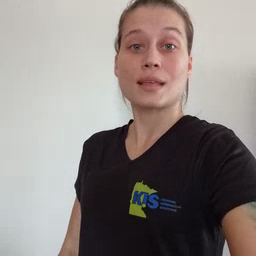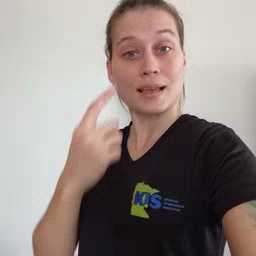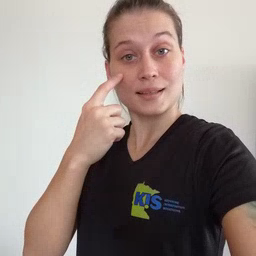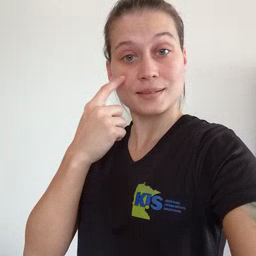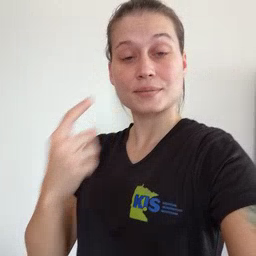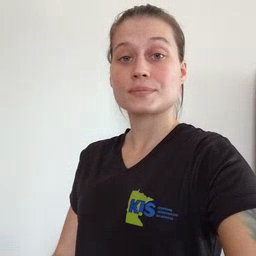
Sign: eye